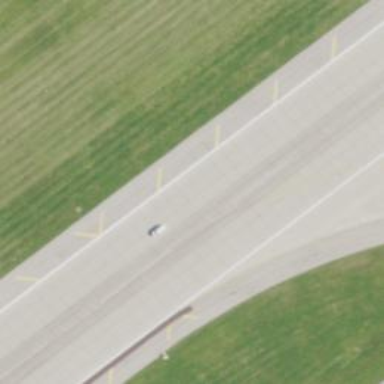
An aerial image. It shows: Image of taxiway at airport.